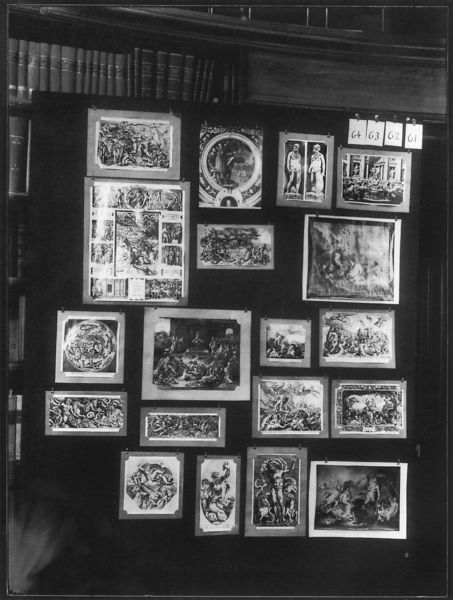
Titel: Mnemosyne (Bilderatlas, Fotos der Tafeln)
Künstler: Aby Warburg
Institution: London, The Warburg Institute Archive ©
Schlagwörter: dunkel, gemälde, schatten, menschen, licht, schwarz, weiss, malerei, regal, wand, rahmen, bild, vorhang, personen, kreis, rund, tondo, skulptur, bilder, bücher, fotos, grafik, rand, kuppel, tafel, zahlen, foto, wei, adam, eva, antike, buch, druck, schwarz-weiß, kunst, photo, ausstellung, bibliothek, sammlung, fresko, hängung, nummern, nummer, anordnung, bücherwand, drucke, motive, zeichnungen, vergleich, konzept, tafeln, malereien, atlas, photos, erinnerungen, tableau, schautafel, aba, warburg, zusammenstellung, aby warburg, aby, mnemosyne, büscher, 64, 63, 61, zalen, bidler, fotots, menemosyne atlas, 62, warschweiss, gruppenportraits